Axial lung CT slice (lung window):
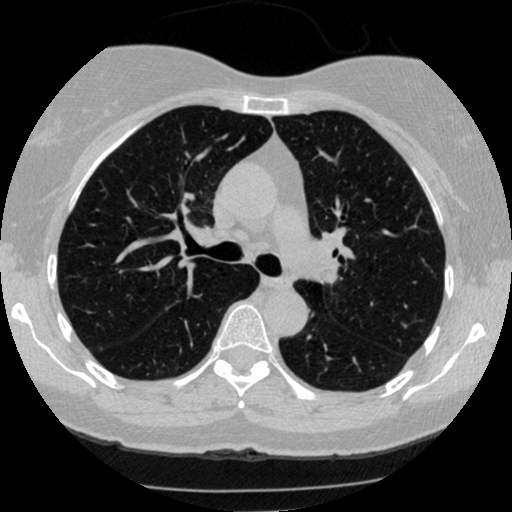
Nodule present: no